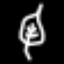
Label: leaf